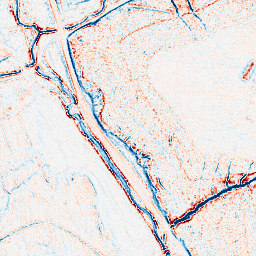
Category: edge_preserving
Decomposition family: anisotropic_diffusion
Decomposition parameters: iterations: 10
kappa: 30
gamma: 0.1
Upsampling method: sinc_hamming
Upsampling parameters: scale: 8
kernel_size: 16
Upsampling scale: 8